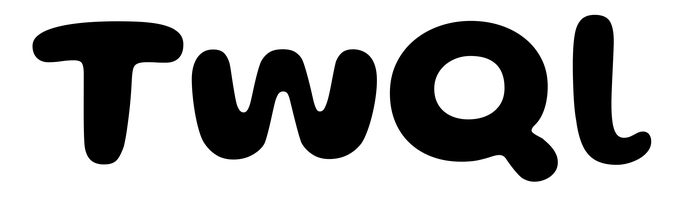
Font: Gluten_SemiBold